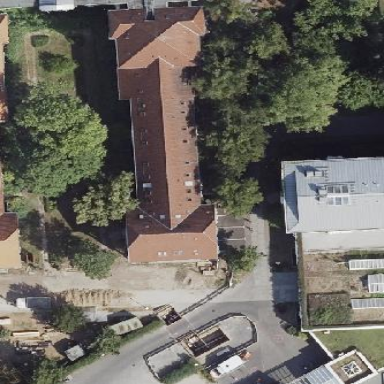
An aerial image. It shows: Hospital building.